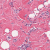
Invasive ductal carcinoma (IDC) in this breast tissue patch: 0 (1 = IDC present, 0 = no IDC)